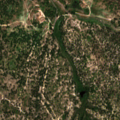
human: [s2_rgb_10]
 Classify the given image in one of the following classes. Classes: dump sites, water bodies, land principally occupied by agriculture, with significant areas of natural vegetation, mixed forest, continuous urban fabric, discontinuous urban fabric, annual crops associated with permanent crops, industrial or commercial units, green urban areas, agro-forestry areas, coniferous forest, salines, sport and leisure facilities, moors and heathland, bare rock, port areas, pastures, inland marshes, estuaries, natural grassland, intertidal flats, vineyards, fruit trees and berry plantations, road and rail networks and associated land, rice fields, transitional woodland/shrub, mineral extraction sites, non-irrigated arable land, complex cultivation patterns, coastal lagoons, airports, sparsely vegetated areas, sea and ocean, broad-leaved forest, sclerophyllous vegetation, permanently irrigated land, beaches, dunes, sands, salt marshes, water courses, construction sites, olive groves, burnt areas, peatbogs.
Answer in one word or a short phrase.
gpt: continuous urban fabric